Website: crate-barrel
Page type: review-order
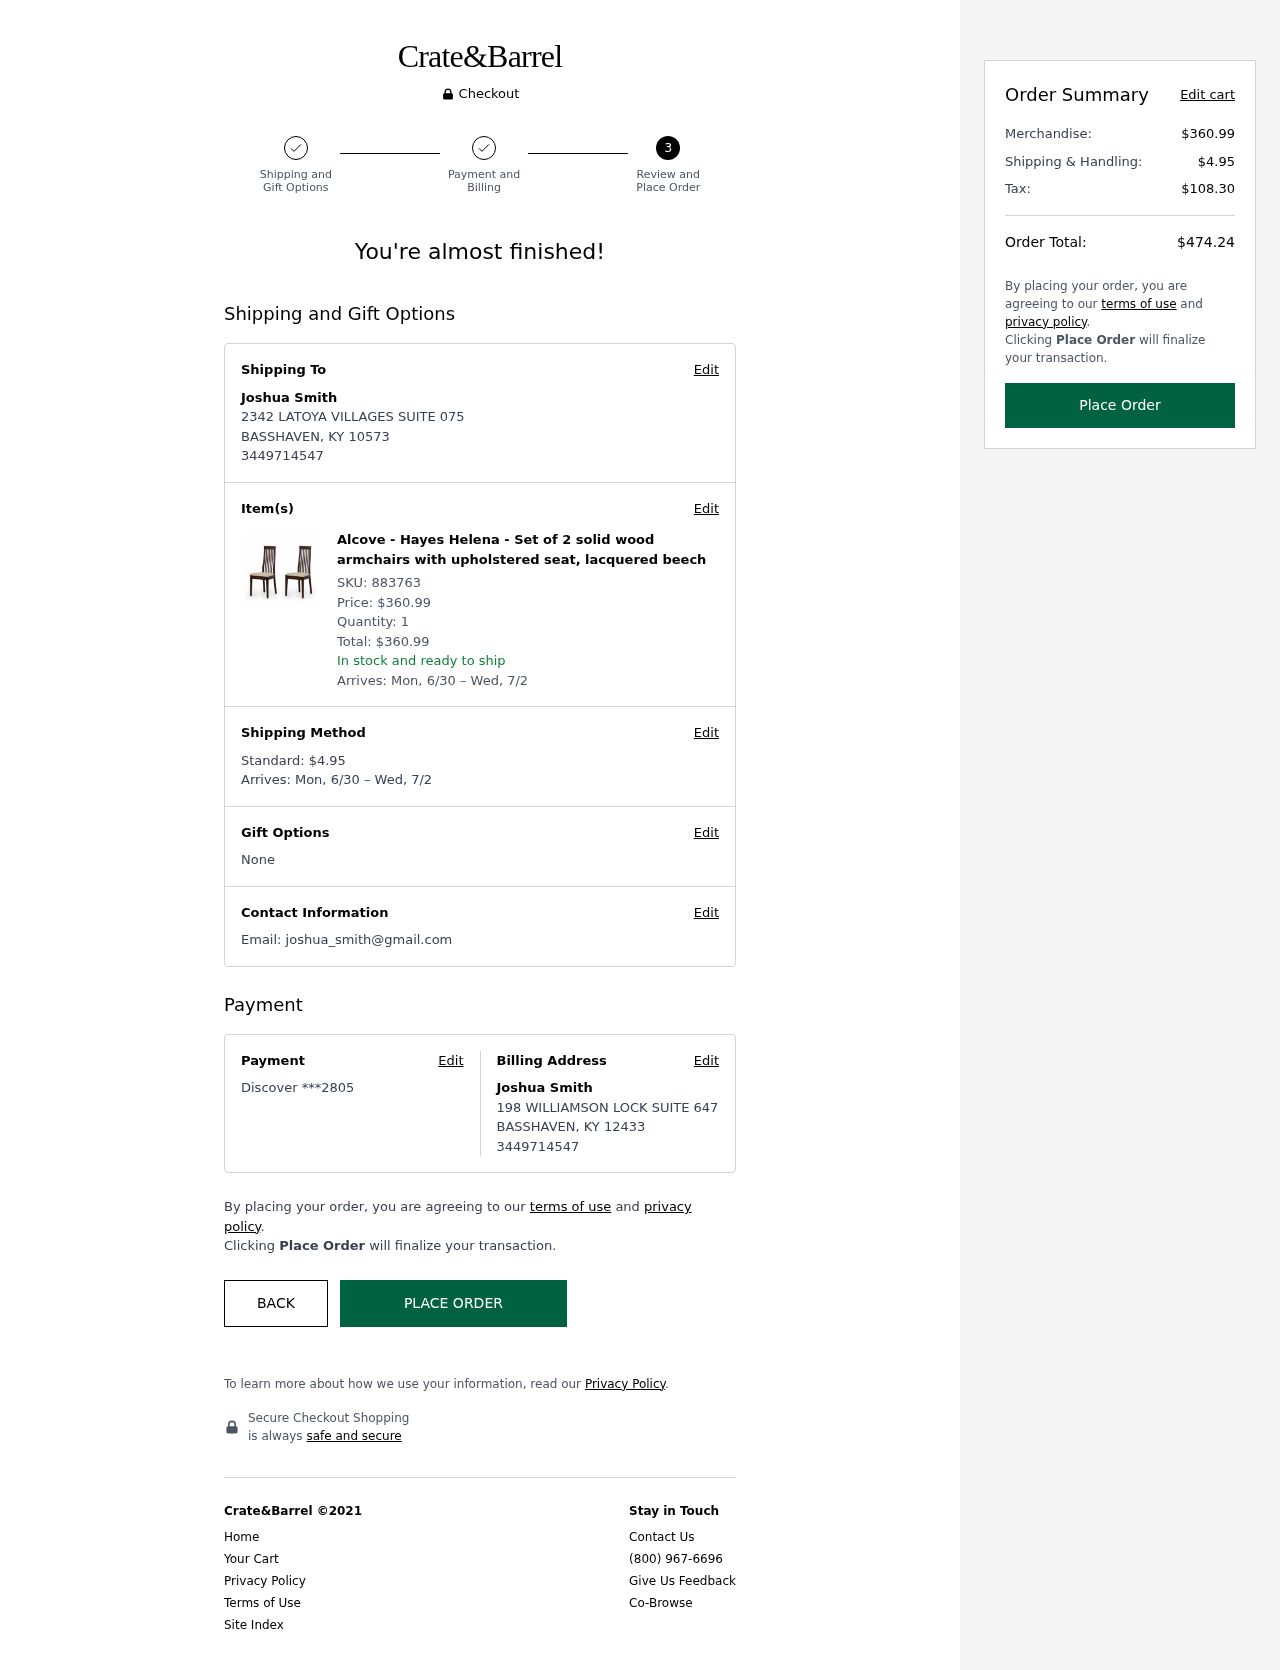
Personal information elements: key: PII_CARD_LAST4
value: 2805
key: PII_CARD_TYPE
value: Discover
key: PII_CITY_STATE_ZIP
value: BASSHAVEN, KY 10573
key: PII_CITY_STATE_ZIP2
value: BASSHAVEN, KY 12433
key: PII_EMAIL
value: joshua_smith@gmail.com
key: PII_FULLNAME
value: Joshua Smith
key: PII_FULLNAME2
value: Joshua Smith
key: PII_PHONE
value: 3449714547
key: PII_PHONE2
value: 3449714547
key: PII_STREET
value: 2342 LATOYA VILLAGES SUITE 075
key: PII_STREET2
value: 198 WILLIAMSON LOCK SUITE 647
Product elements: key: PRODUCT1_NAME
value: Alcove - Hayes Helena - Set of 2 solid wood armchairs with upholstered seat, lacquered beech
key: PRODUCT1_PRICE
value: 360.99
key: PRODUCT1_QUANTITY
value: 1
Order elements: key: ORDER_SKU
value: SKU: 883763
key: ORDER_ITEM_TOTAL
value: Total: $360.99
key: ORDER_DELIVERY_DATE
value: Arrives: Mon, 6/30 – Wed, 7/2
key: ORDER_SHIPPING_COST
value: $4.95
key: ORDER_SHIPPING_COST
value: Standard: $4.95
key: ORDER_SUBTOTAL
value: $360.99
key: ORDER_TAX
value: $108.30
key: ORDER_TOTAL
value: $474.24